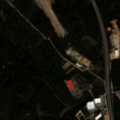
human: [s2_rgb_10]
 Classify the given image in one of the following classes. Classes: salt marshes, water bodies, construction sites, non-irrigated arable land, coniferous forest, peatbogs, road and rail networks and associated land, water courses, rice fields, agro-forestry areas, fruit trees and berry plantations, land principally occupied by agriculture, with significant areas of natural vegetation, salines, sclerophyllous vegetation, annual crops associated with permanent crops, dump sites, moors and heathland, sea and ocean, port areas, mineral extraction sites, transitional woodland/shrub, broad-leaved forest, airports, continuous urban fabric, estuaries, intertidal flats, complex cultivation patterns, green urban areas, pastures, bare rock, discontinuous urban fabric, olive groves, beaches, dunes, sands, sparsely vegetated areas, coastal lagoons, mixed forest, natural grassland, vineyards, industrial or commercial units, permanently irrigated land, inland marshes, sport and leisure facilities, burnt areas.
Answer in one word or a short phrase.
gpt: airports, sclerophyllous vegetation, transitional woodland/shrub